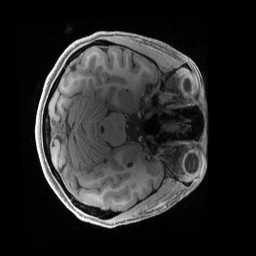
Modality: T1w
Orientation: axial
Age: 28
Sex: female
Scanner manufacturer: siemens
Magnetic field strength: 3 T
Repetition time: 2.4 s
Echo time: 0.00241 s